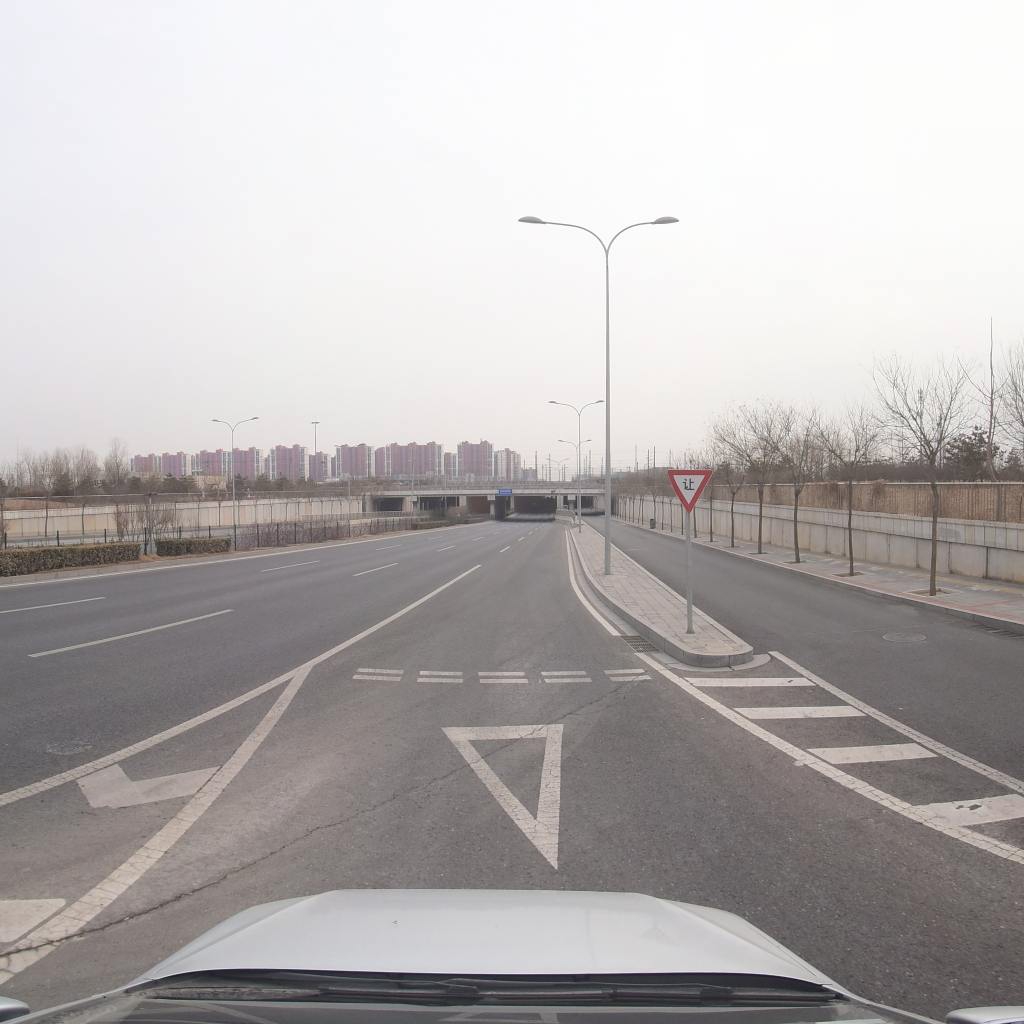
Region: Fengtai
Road damage annotations: longitudinal crack, manhole cover